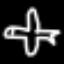
Label: airplane